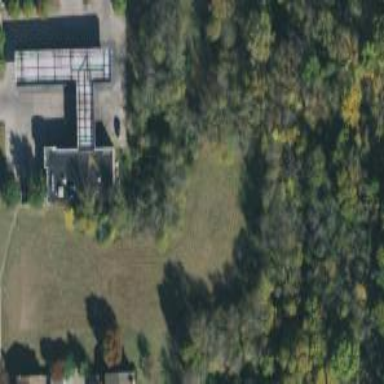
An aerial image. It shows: Grassy plot in zoning area.